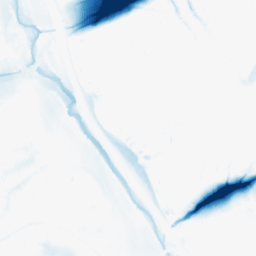
Category: morphological
Decomposition family: morphological_ellipse
Decomposition parameters: operation: closing
width: 50
height: 30
Upsampling method: sinc_hamming
Upsampling parameters: scale: 4
kernel_size: 16
Upsampling scale: 4